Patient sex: M
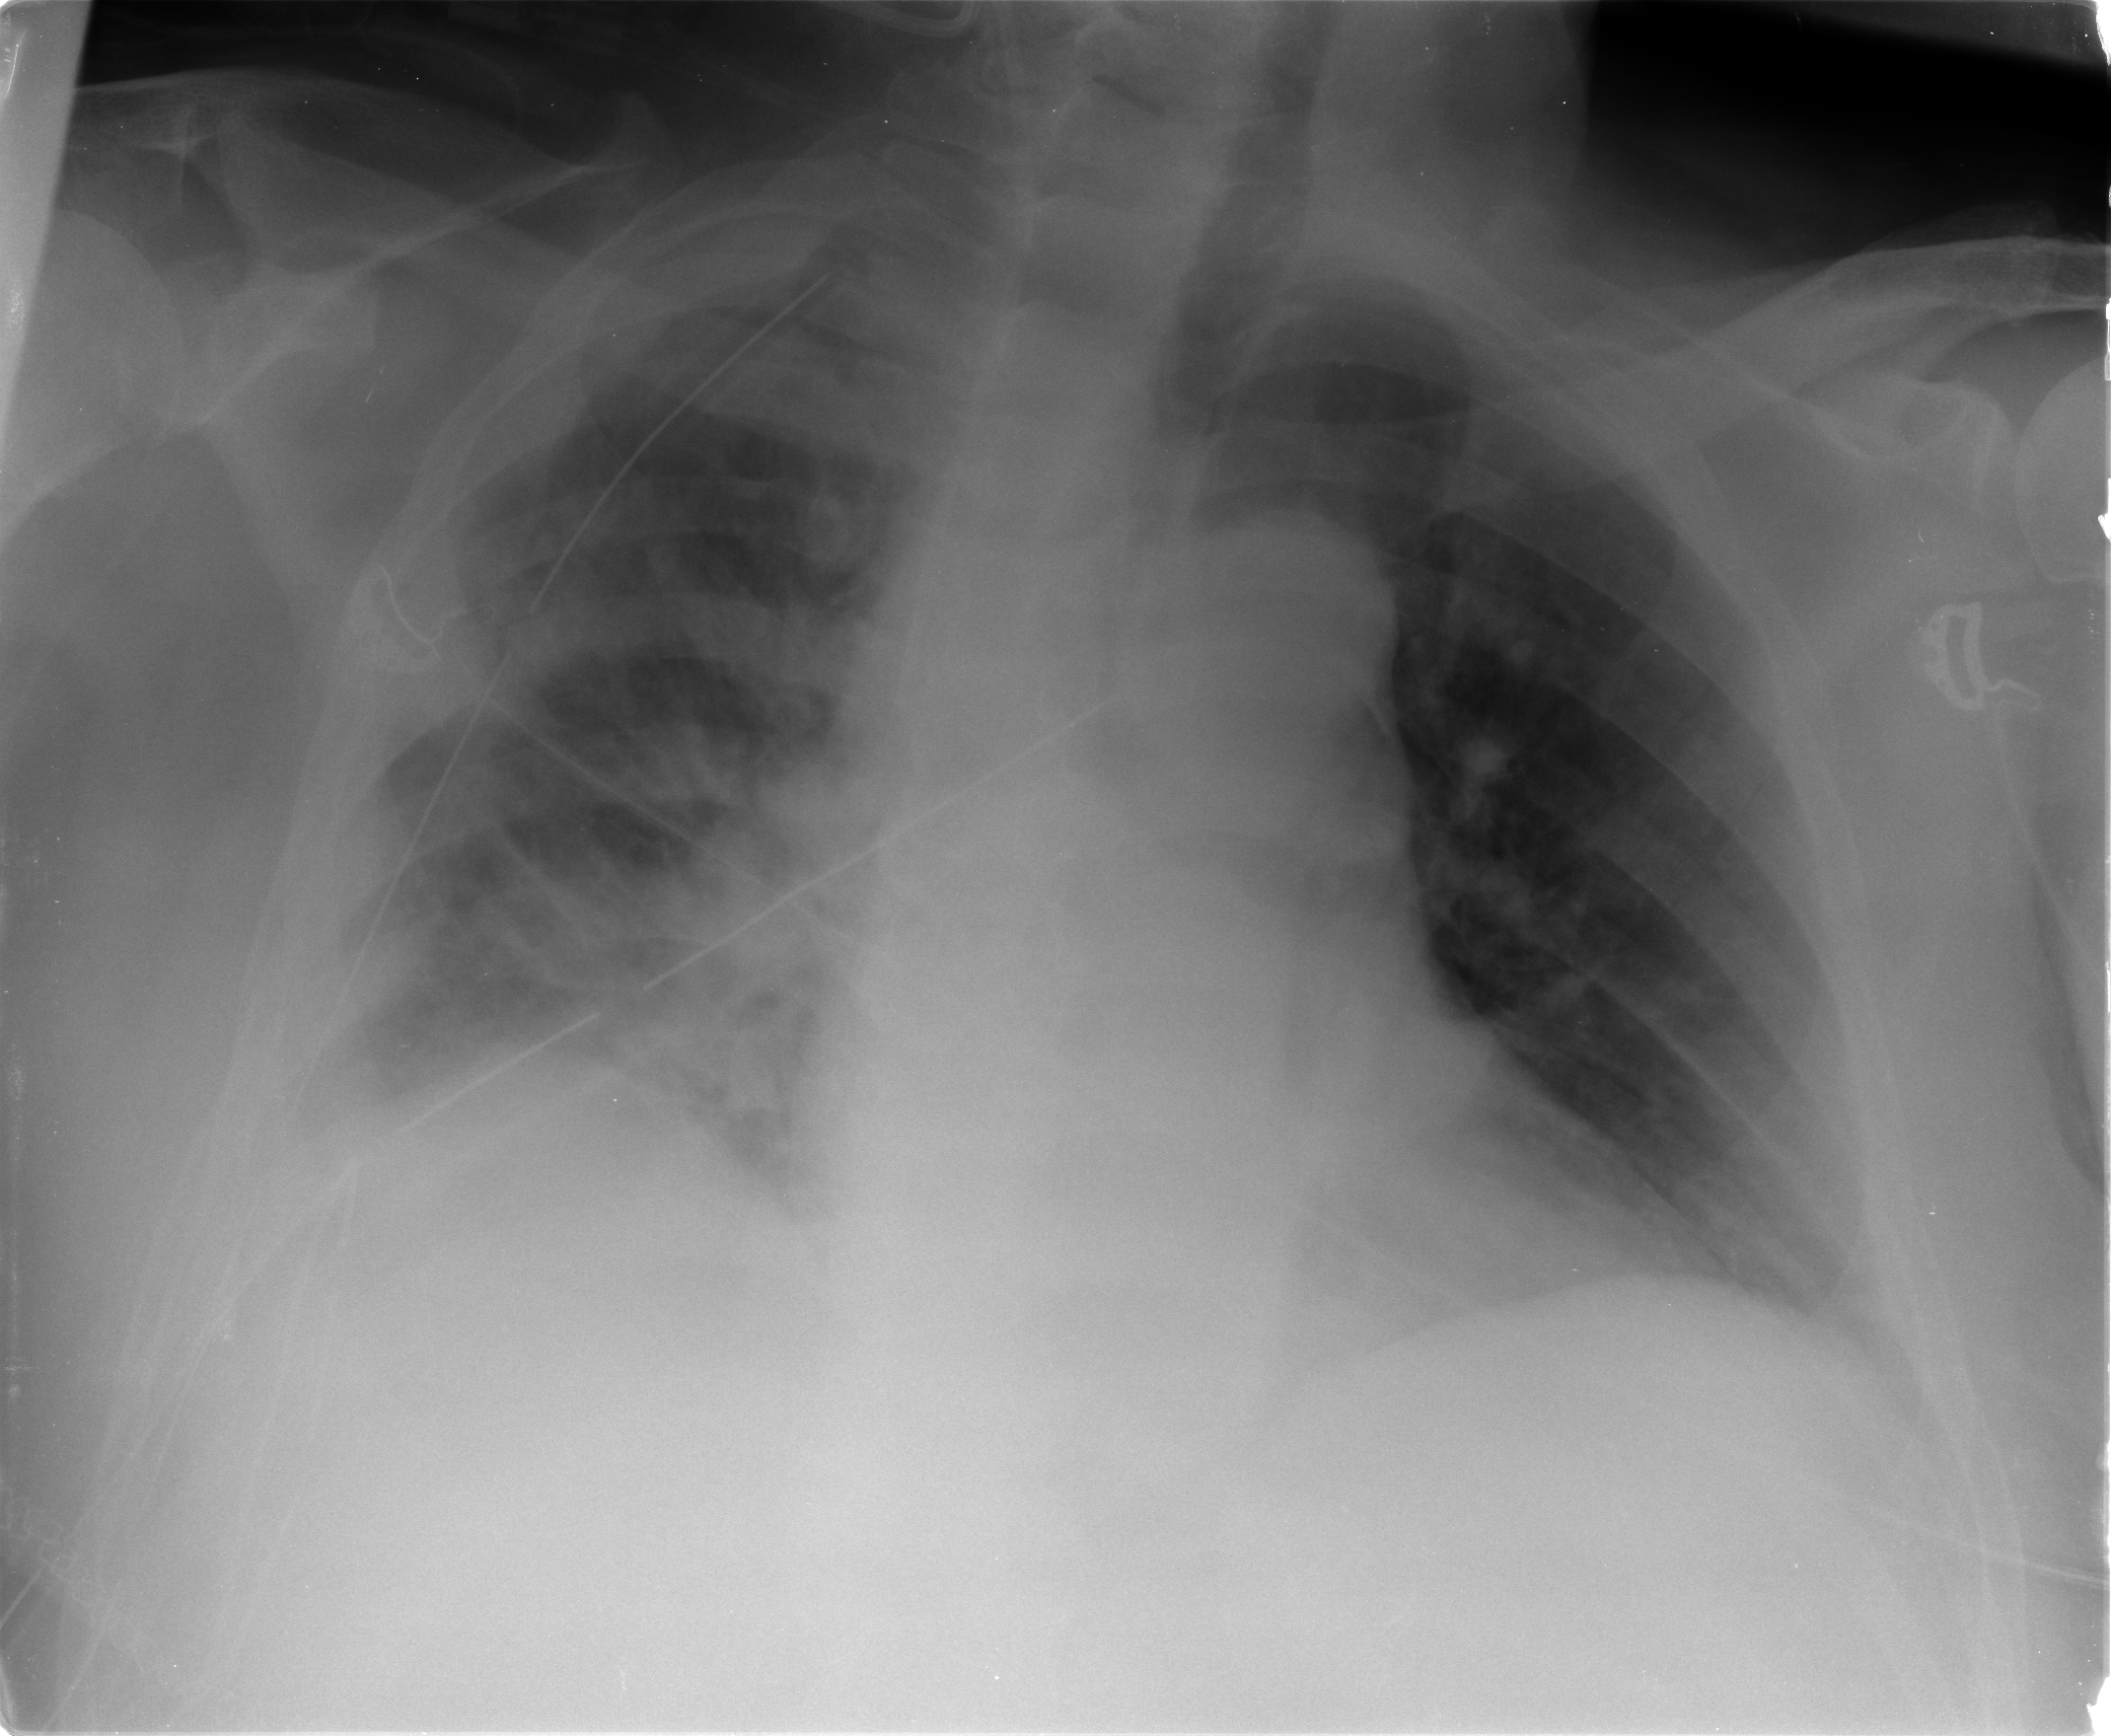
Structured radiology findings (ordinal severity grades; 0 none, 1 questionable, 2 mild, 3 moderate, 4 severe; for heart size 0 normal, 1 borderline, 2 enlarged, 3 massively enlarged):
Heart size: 2
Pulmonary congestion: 0
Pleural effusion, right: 2
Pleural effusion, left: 0
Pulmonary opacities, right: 3
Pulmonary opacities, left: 0
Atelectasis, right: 2
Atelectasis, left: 0